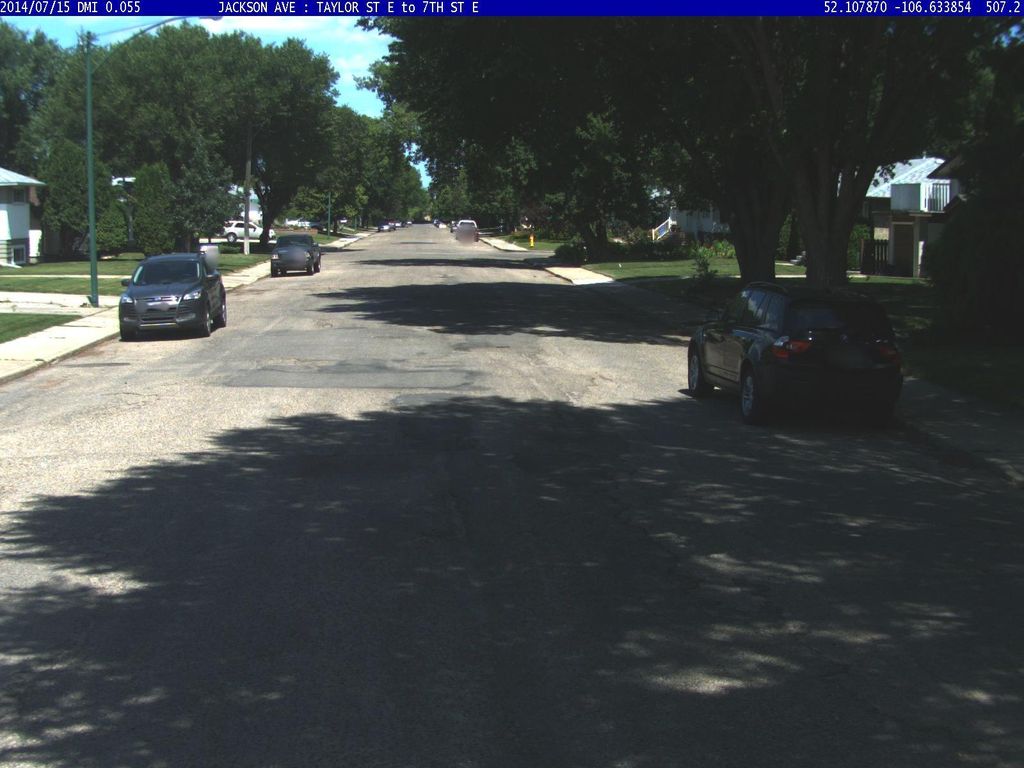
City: saskatoon